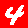
Digit: 4